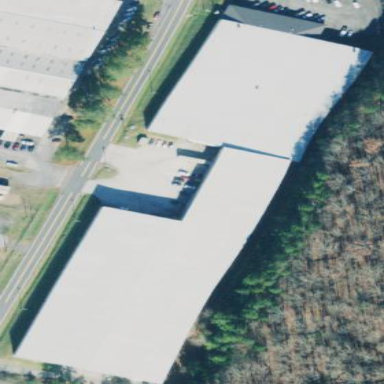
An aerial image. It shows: Industrial building.